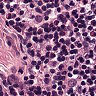
Metastatic tissue present: no